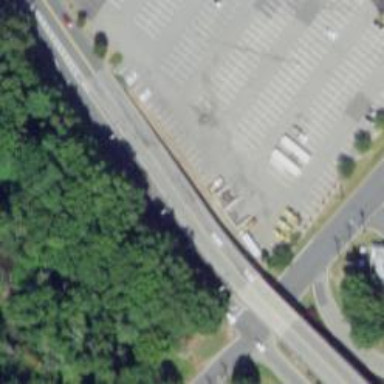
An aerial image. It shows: Trunk link highway.